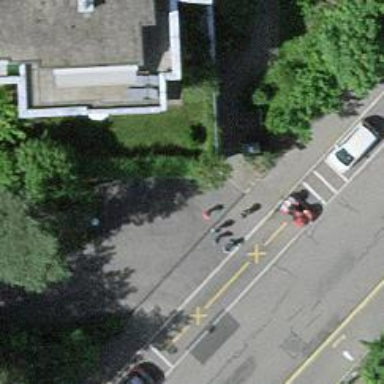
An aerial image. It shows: Parking entrance.